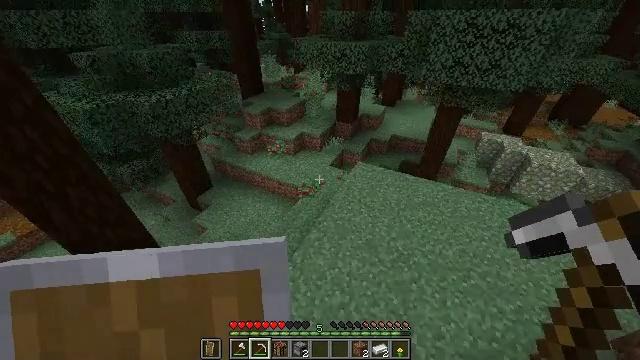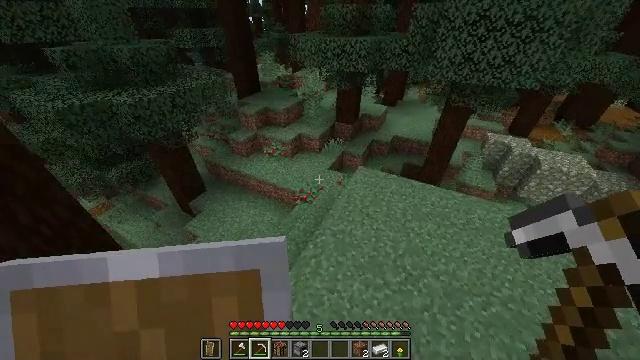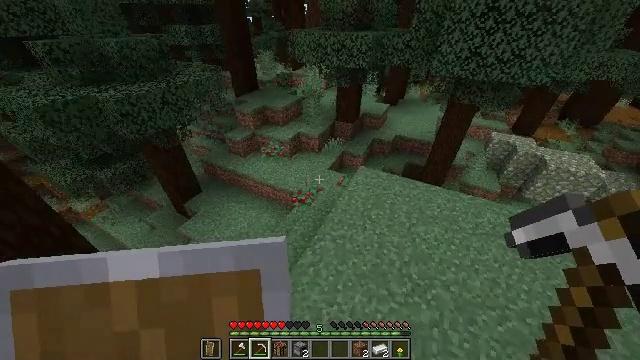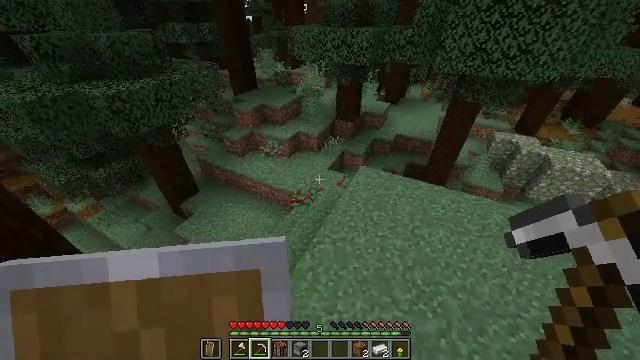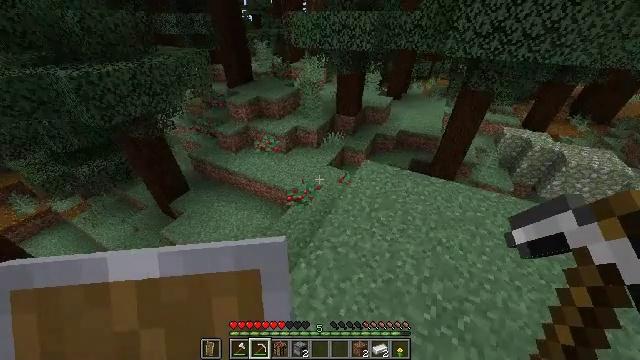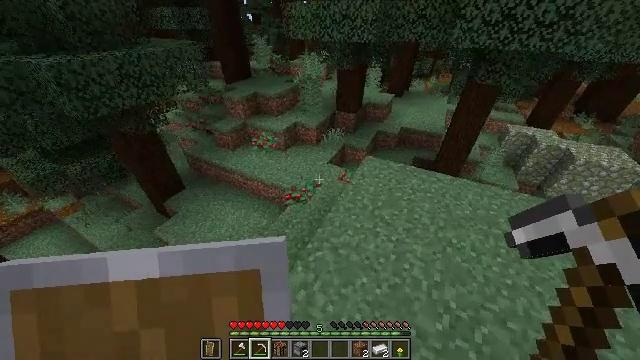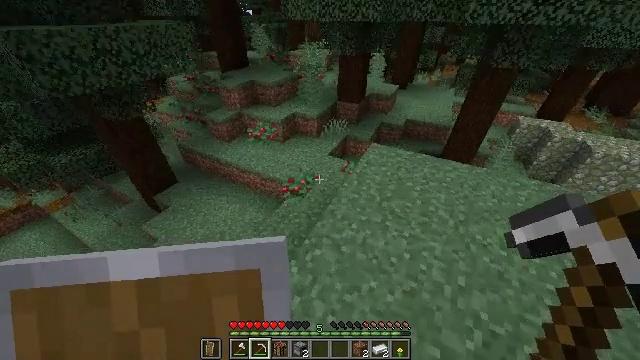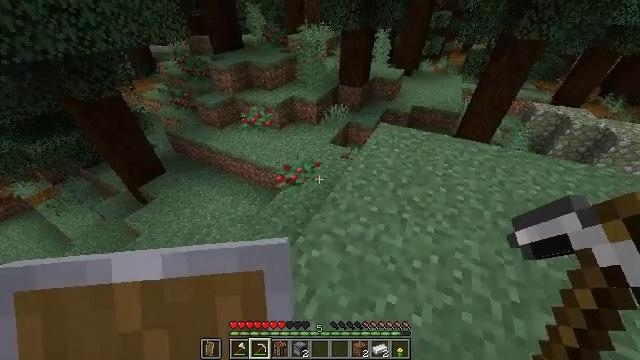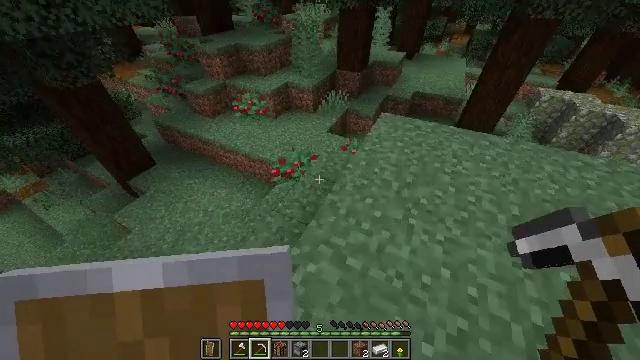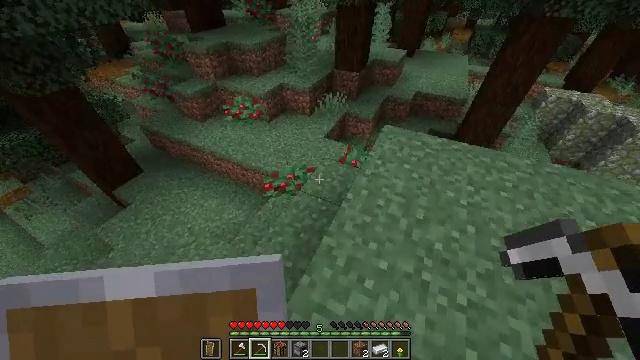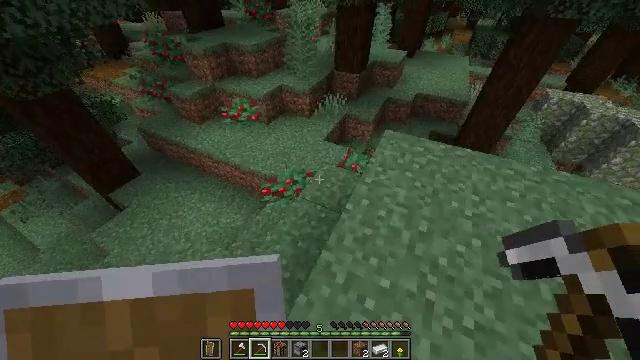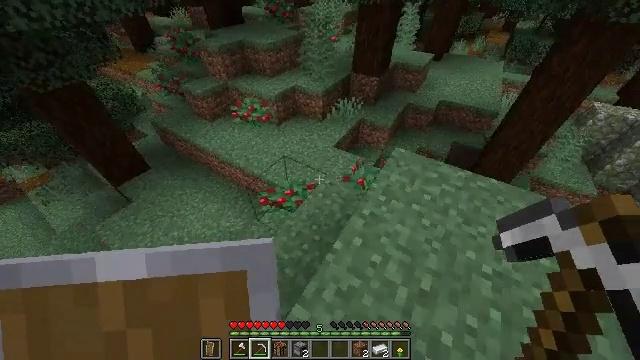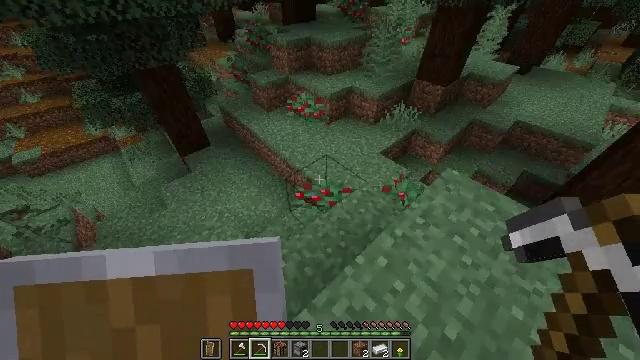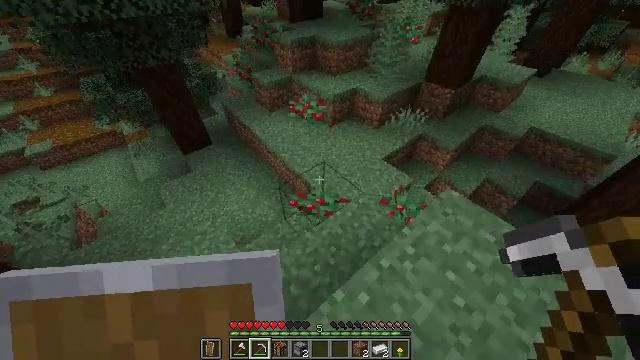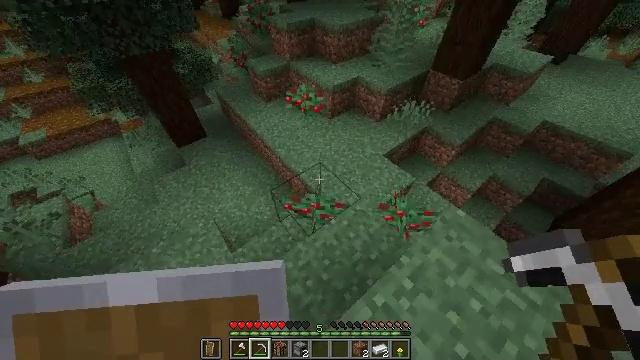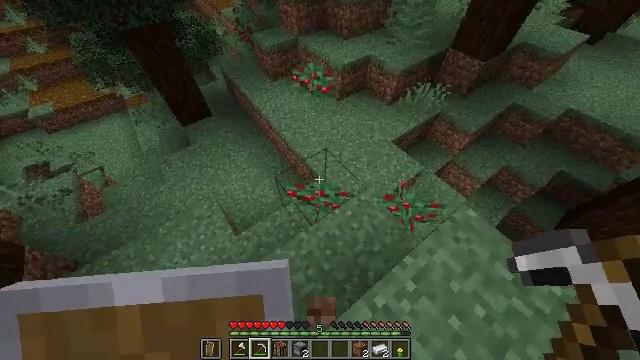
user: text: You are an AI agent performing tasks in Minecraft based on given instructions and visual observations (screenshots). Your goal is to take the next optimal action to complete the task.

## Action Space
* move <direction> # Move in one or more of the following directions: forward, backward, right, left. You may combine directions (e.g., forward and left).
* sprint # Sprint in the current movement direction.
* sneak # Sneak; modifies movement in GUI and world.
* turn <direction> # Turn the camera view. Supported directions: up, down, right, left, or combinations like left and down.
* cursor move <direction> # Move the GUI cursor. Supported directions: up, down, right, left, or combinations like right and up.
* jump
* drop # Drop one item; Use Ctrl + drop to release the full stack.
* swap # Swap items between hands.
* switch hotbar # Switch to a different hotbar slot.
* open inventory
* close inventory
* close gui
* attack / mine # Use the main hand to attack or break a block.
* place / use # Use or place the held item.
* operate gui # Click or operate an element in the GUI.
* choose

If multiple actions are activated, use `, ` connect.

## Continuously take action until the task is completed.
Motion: motion action
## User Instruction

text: Mine the sweet berry bush.
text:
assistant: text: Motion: move forward, sprint, jump
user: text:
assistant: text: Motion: move forward, sprint, jump
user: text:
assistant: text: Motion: move forward, sprint, jump
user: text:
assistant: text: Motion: move forward, sprint, jump
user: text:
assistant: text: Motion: move forward, sprint, jump
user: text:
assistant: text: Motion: move forward, sprint
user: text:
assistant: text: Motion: move forward, sprint, turn down
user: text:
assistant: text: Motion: move forward, sprint, turn down
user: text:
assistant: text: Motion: move forward, sprint, turn down
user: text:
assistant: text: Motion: move forward and move right, sprint
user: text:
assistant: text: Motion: move forward and move right, sprint, turn left
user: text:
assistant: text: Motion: move forward and move right, sprint, turn left
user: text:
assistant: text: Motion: move forward, sprint, turn left
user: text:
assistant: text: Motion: move forward, sprint, turn down
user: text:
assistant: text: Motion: move forward, sprint, turn left and down
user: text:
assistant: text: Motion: move forward, sprint, turn left and down
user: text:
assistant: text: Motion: move forward, sprint, attack / mine
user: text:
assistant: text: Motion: move forward, sprint, attack / mine
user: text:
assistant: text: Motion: move forward, sprint, turn down, attack / mine
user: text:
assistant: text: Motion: move forward, sprint, turn down, attack / mine
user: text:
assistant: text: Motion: move forward and move left, sprint, turn right and down, attack / mine
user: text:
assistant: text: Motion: move forward and move left, sprint, turn right and up
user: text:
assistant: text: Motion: move forward and move left, sprint, turn right and up
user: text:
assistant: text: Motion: move forward and move left, sprint, attack / mine
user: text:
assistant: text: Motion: move forward and move left, sprint, turn up, attack / mine
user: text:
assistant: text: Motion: move forward and move left, sprint, turn left and up, attack / mine
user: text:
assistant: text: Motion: move forward, sprint, turn left and up, attack / mine
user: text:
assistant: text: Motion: move forward, sprint, turn left and up, attack / mine
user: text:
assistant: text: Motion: move forward, sprint, turn up, attack / mine
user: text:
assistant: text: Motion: move forward, sprint, turn right and up, attack / mine